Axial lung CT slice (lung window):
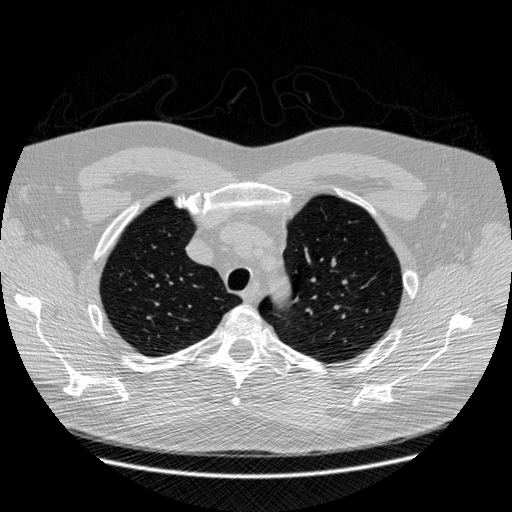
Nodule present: no